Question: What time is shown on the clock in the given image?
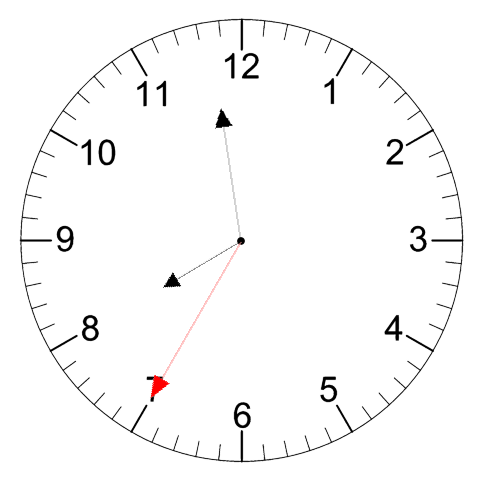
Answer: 07:58:35